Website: lowes
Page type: receipt
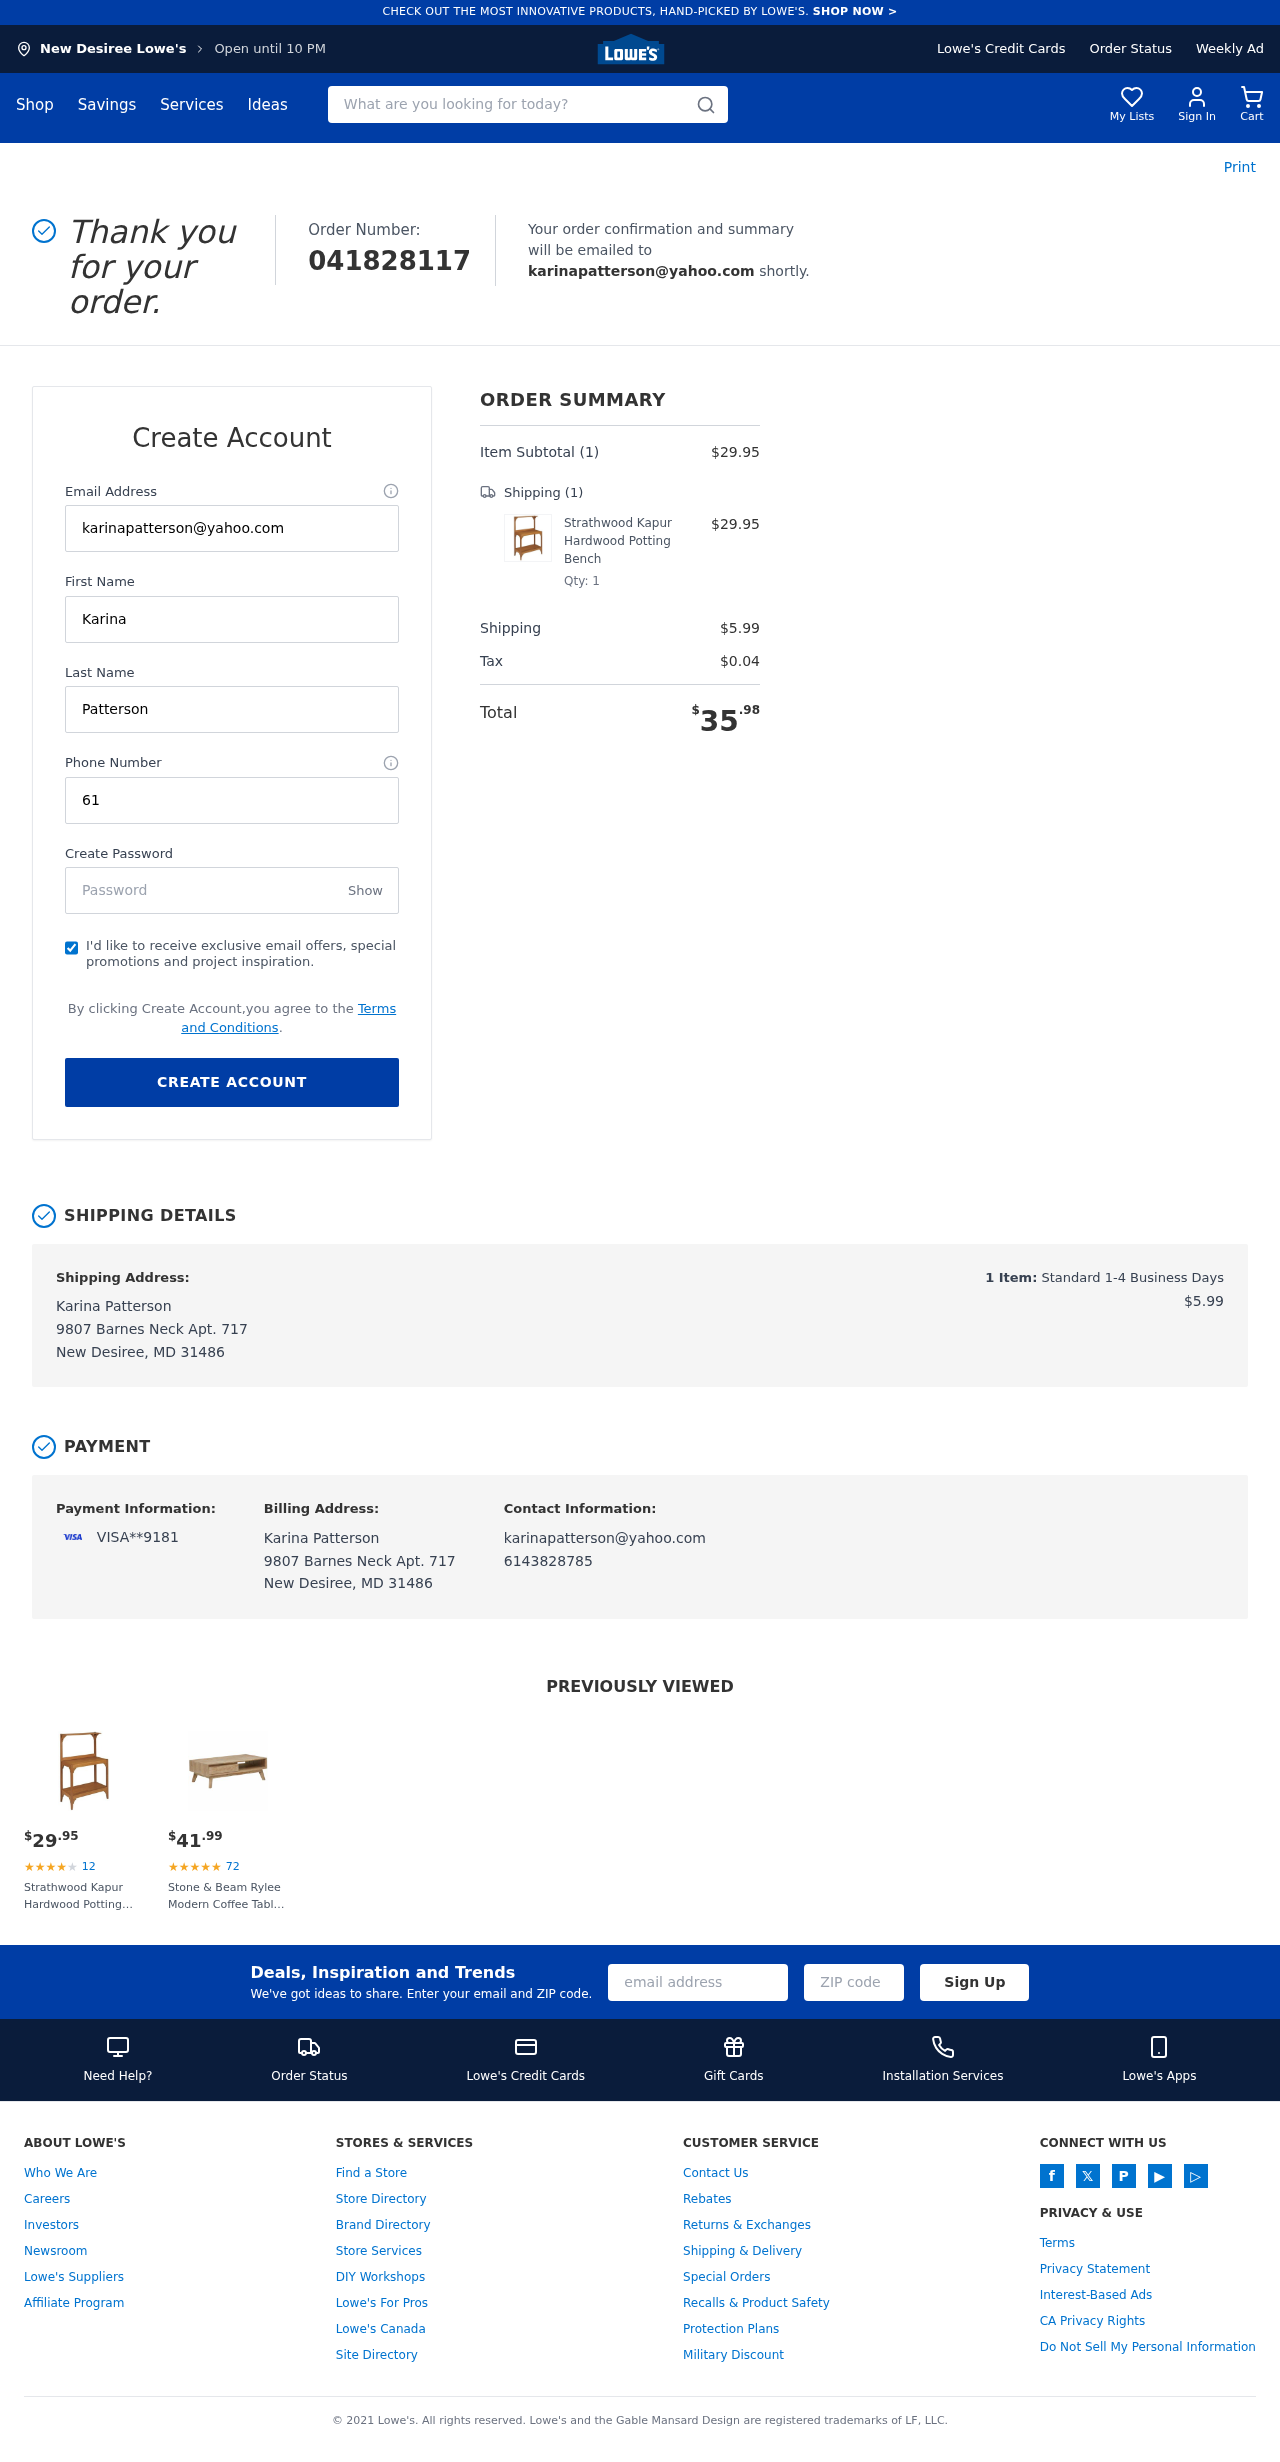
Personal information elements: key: PII_CARD_LAST4
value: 9181
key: PII_CARD_TYPE
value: VISA
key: PII_CITY
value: New Desiree
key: PII_EMAIL
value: karinapatterson@yahoo.com
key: PII_FULLNAME
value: Karina Patterson
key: PII_PHONE
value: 6143828785
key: PII_STREET
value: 9807 Barnes Neck Apt. 717
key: PII_FIRSTNAME
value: Karina
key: PII_LASTNAME
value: Patterson
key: PII_CITY_STATE_ZIP
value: New Desiree, MD 31486
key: PII_FULLNAME2
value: Karina Patterson
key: PII_FULLNAME3
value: Karina Patterson
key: PII_FIRSTNAME2
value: Karina
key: PII_FIRSTNAME3
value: Karina
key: PII_LASTNAME2
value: Patterson
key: PII_LASTNAME3
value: Patterson
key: PII_FIRSTNAME_DERIVED
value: Karina
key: PII_LASTNAME_DERIVED
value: Patterson
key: PII_FULLNAME_DERIVED
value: Karina Patterson
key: PII_NAME_FULL_DERIVED
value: Karina Patterson
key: PII_POSTCODE
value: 31486
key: PII_STATE_ABBR
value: MD
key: PII_POSTCODE_FULL
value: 31486
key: PII_CITY_STATE
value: New Desiree, MD
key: PII_STATE_ABBR3
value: MD
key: PII_POSTCODE_NUMERIC
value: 31486
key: PII_EMAIL2
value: karinapatterson@yahoo.com
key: PII_EMAIL3
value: karinapatterson@yahoo.com
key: PII_PHONE_LINE
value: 8785
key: PII_PHONE_SUFFIX
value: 8785
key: PII_PHONE2
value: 6143828785
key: PII_PHONE3
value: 6143828785
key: PII_PHONE_NUMERIC
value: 6143828785
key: PII_PHONE_LINE_NUMERIC
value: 8785
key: PII_PHONE_SUFFIX_NUMERIC
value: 8785
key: PII_PHONE2_NUMERIC
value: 6143828785
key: PII_PHONE3_NUMERIC
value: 6143828785
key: PII_PHONE_DIGITS
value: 6143828785
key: PII_PHONE_LAST4
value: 8785
Product elements: key: PRODUCT1_NAME
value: Strathwood Kapur Hardwood Potting Bench
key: PRODUCT1_PRICE
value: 29.95
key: PRODUCT1_QUANTITY
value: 1
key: PRODUCT2_NAME
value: Stone & Beam Rylee Modern Coffee Table 19.69"H, Mixed Gray
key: PRODUCT2_NUM_RATINGS
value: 72
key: PRODUCT2_PRICE
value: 41.99
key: PRODUCT1_PRICE2
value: $29.95
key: PRODUCT1_RATING2
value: ★
★
★
★
★
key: PRODUCT1_NUM_RATINGS2
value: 12
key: PRODUCT1_NAME2
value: Strathwood Kapur Hardwood Potting Bench
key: PRODUCT2_RATING
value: ★
★
★
★
★
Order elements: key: ORDER_ID
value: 041828117
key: ORDER_NUM_ITEMS
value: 1
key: ORDER_SUBTOTAL
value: $29.95
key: ORDER_NUM_ITEMS2
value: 1
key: ORDER_SHIPPING_COST
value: $5.99
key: ORDER_TAX
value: $0.04
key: ORDER_TOTAL
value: $35.98
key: ORDER_NUM_ITEMS3
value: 1
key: ORDER_SHIPPING_COST2
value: $5.99
Search elements: key: HEADER_SEARCH
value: What are you looking for today?